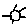
Label: sun